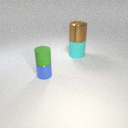
large brown metal cylinder above large cyan rubber cylinder